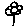
Label: flower